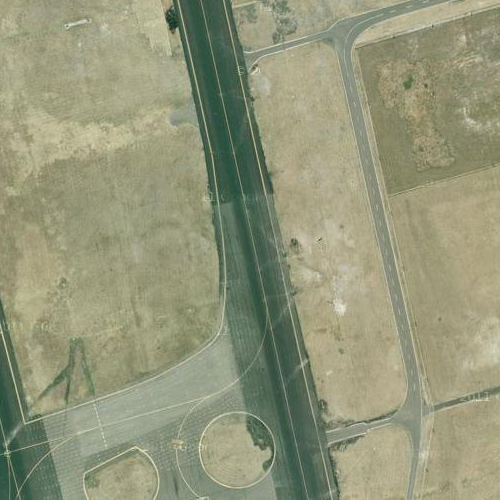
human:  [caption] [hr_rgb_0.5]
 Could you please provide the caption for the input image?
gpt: There are some curved runways with many marking lines on it while some lawns beside .

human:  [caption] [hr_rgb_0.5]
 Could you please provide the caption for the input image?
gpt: Some curved ruwnays with many marking lines on it while some lawns beside .

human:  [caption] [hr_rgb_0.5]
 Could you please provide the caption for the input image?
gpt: Some curving runways with some marking lines on it while some lawns beside .

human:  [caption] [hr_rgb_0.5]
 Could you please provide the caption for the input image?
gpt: There are some marking lines on the runways while some lawns beside .

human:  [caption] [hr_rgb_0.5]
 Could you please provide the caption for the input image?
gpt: Some marking lines are on the runways while some lawns beside .